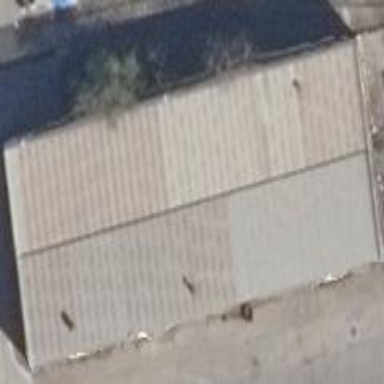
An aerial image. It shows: Industrial building with gabled silver roof.